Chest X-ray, PA view. Patient: 26 years old, sex M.
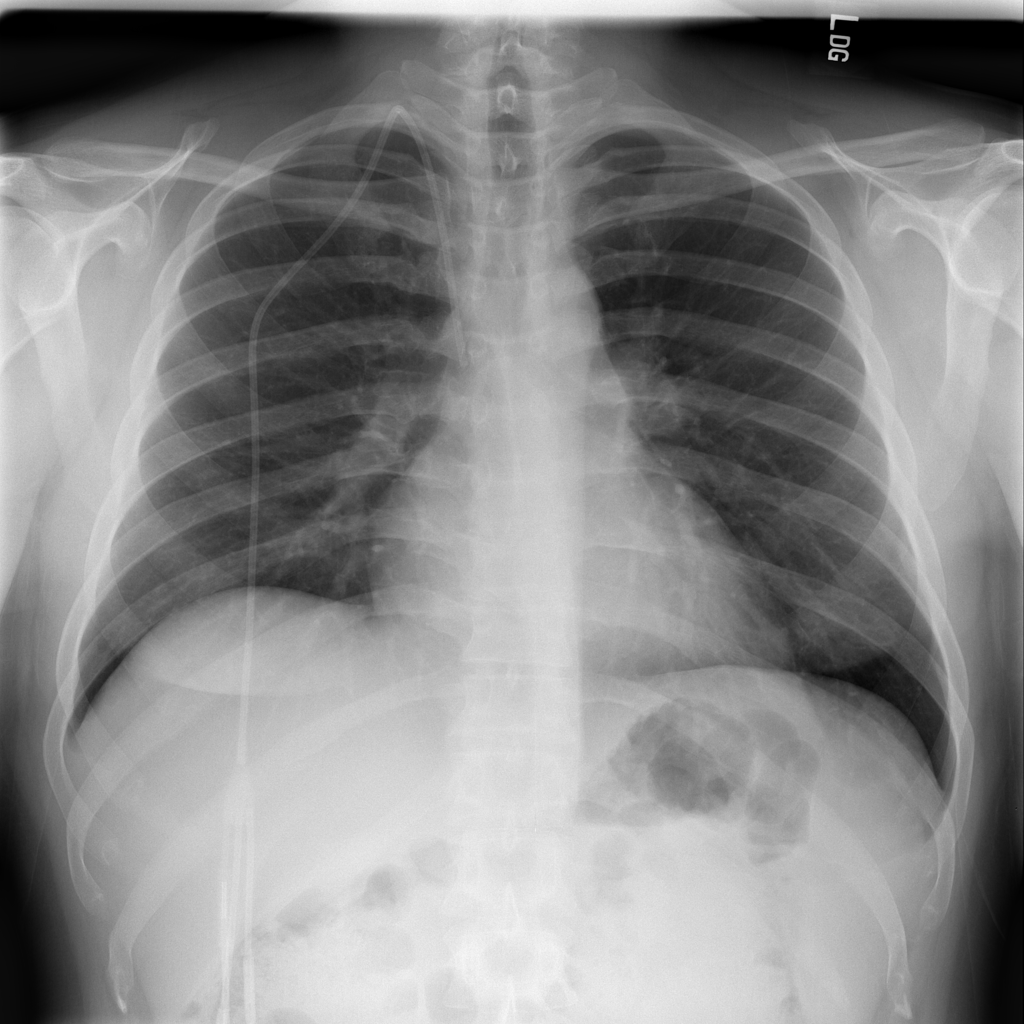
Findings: No Finding